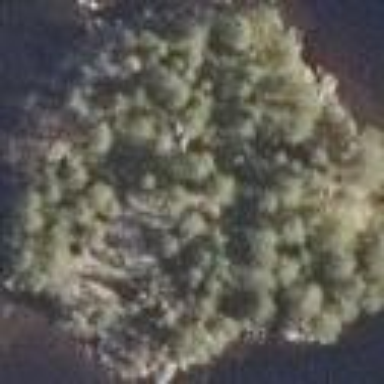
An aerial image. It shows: Islet.